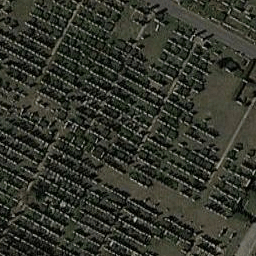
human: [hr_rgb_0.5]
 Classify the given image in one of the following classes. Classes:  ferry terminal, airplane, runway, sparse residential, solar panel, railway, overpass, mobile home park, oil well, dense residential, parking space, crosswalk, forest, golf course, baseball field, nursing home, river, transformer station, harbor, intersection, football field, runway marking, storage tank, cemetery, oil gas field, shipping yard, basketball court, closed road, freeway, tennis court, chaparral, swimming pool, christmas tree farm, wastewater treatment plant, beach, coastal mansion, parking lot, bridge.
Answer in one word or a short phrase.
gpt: cemetery